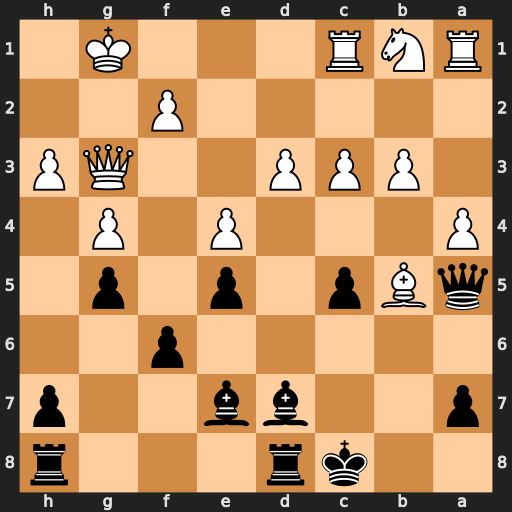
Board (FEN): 2kr3r/p2bb2p/5p2/qBp1p1p1/P3P1P1/1PPP2QP/5P2/RNR3K1
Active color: b
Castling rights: -
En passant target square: -
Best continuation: Bxb5 b4 Qa6